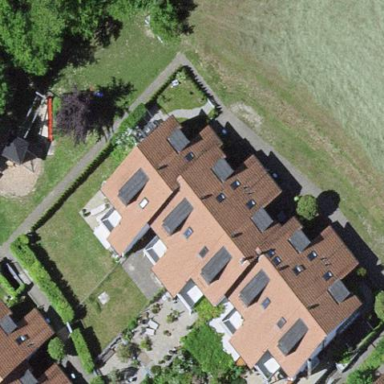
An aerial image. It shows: Terrace building.